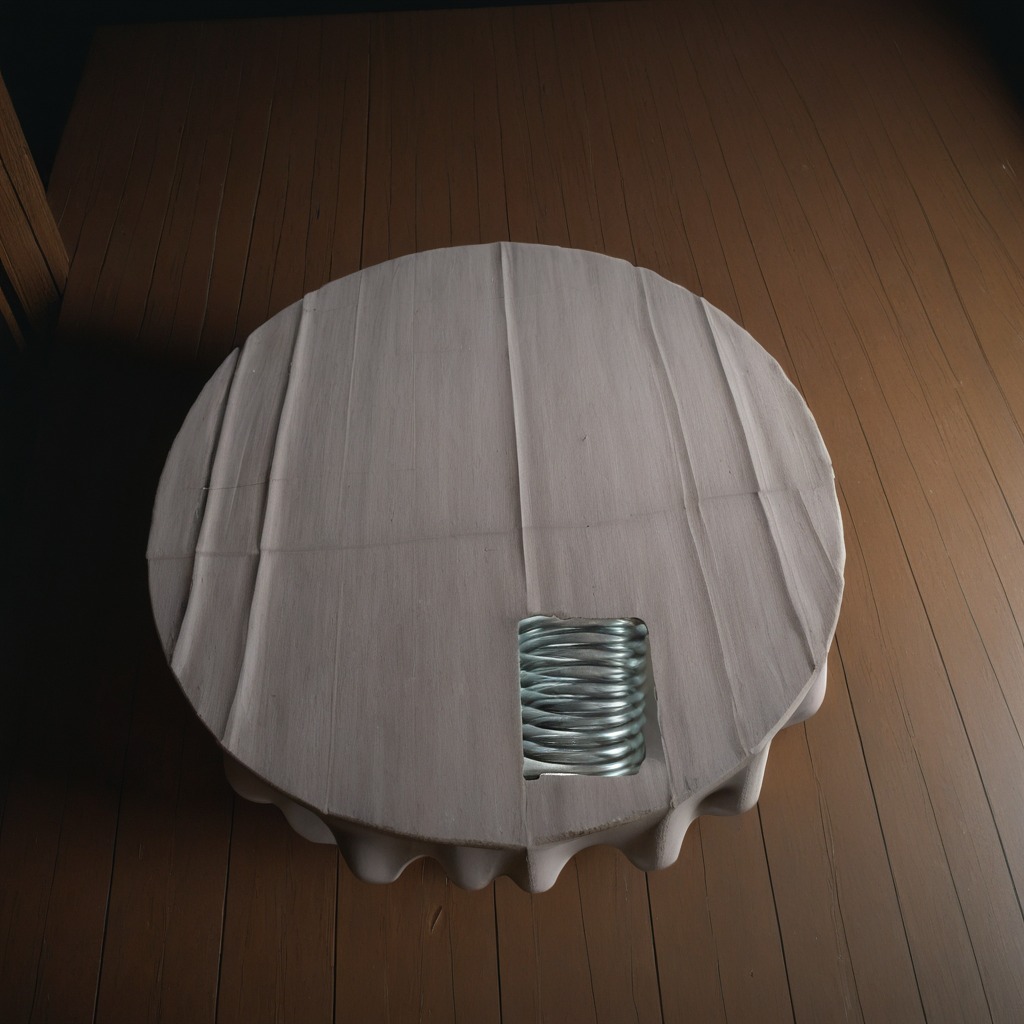
A coiled metal spring lies on a clean wooden table covered with a plain fabric table cloth inside a workshop at night dim ambient light soft shadows worn but beneath the cloth.